Question: Some users report artifacts when printing webpage. I can't duplicate it on my IE10 browser. I think they use IE8/9
Any pointers on what should be done to fix it?

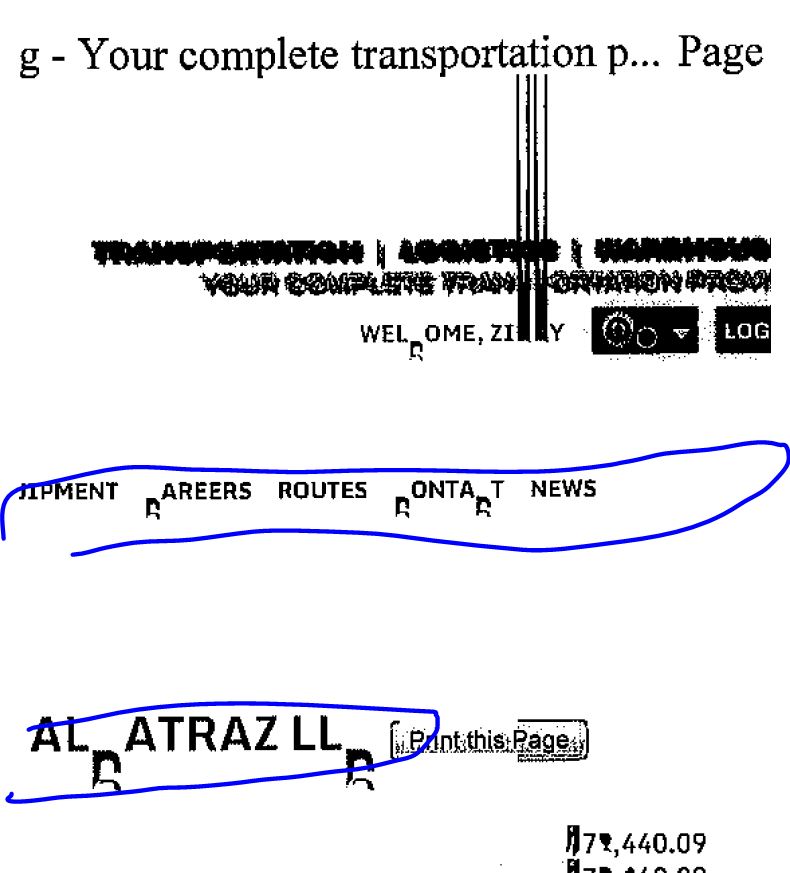
Answer: I used Google fonts on webpage. Modified print.css to use standard (Arial) fonts and all fixed. Looks like not all printer drivers like fancy fonts.